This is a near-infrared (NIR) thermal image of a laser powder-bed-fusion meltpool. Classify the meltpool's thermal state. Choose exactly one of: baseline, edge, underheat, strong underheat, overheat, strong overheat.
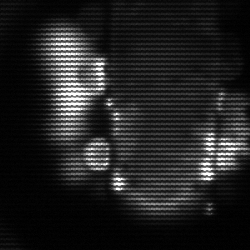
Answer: strong underheat